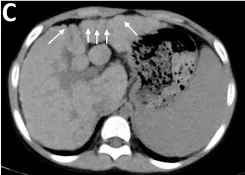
Imaging features of the patient with both systemic lupus erythematosus (SLE) and Sjogren's syndrome (SS) when she was 5 years old. There were 2 small foci of lymphocyte invasion in salivary gland tissue microscopically (>50/focus) after labial gland biopsy (B).
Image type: radiology (ct)